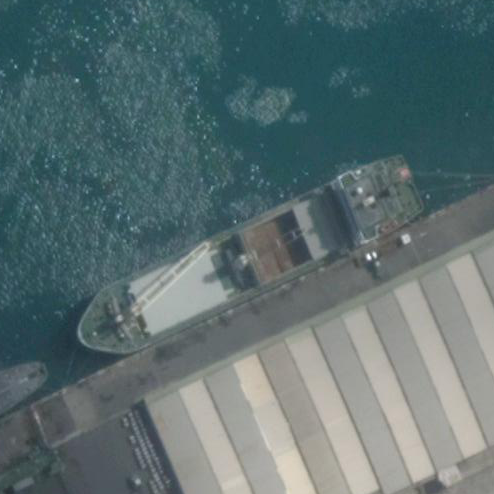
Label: Cargo_ship